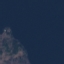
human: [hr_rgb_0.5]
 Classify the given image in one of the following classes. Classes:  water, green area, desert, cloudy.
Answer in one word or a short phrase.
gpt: water